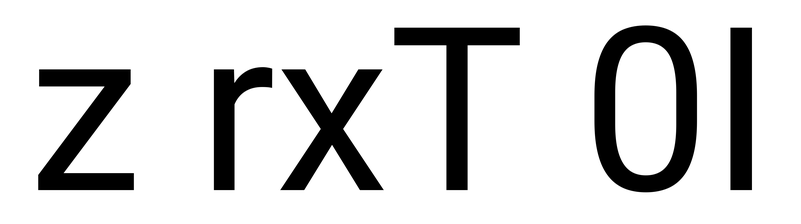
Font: Roboto_Regular